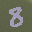
Label: 8